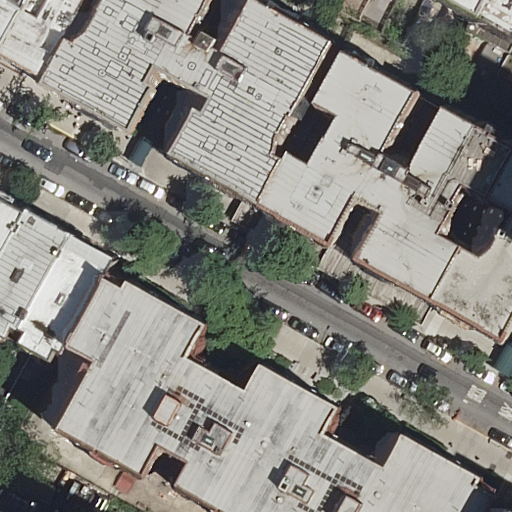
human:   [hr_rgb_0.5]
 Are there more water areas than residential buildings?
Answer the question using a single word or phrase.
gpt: no

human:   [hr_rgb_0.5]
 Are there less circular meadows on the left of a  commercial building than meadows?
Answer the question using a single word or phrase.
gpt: yes

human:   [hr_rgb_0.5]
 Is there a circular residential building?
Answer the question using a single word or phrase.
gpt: no

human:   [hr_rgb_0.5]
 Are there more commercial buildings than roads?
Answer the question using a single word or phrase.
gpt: no

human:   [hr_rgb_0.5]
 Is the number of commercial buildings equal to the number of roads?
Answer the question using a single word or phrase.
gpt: no

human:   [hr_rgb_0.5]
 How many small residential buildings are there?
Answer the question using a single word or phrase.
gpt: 4

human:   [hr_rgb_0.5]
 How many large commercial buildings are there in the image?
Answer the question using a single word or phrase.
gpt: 0

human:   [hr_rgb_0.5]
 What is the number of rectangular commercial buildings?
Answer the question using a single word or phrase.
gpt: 0

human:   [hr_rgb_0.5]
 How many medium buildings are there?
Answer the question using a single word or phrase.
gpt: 6

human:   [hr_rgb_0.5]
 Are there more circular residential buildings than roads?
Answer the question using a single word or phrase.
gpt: no

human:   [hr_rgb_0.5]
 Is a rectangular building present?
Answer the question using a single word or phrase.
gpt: yes

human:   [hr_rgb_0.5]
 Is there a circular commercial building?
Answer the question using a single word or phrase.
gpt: no

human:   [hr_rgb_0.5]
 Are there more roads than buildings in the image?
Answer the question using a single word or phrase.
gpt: no

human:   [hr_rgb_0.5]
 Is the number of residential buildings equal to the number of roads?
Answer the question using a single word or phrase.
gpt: no

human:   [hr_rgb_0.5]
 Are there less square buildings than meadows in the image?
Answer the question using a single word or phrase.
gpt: yes

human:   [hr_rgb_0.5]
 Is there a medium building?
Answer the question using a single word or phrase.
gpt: yes

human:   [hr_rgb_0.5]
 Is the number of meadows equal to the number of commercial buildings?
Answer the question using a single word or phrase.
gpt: no

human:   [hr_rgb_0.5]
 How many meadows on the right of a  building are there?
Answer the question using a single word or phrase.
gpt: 1

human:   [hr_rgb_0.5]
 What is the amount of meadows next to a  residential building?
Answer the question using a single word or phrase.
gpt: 1

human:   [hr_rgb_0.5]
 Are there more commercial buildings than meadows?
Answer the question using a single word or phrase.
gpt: no

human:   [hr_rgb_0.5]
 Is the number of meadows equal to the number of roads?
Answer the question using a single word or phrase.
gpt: no

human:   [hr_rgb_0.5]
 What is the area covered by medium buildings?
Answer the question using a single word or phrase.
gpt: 1348m2

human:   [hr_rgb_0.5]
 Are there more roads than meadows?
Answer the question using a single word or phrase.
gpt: yes

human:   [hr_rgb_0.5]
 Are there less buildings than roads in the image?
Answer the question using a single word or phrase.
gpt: no

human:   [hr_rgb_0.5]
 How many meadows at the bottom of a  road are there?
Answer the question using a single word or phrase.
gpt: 0

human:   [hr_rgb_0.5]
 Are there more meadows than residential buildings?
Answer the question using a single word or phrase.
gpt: no

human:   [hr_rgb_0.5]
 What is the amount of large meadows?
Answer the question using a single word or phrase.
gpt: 0

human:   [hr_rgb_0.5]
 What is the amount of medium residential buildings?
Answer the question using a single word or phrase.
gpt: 6

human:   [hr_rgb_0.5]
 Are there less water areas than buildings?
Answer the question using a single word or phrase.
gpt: yes

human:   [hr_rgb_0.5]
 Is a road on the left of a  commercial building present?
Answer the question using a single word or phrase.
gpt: no

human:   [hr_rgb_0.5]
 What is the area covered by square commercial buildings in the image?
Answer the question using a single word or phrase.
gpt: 0m2

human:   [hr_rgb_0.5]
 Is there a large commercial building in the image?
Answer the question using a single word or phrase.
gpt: no

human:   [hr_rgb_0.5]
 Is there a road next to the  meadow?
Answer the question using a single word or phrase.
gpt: yes

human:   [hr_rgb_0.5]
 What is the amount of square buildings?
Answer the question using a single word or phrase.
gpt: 0

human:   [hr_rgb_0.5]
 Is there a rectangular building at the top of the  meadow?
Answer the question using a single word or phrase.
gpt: no

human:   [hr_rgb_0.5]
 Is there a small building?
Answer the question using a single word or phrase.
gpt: yes